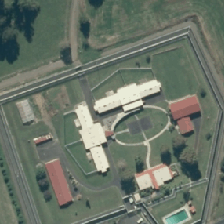
Land cover: urban_build_up